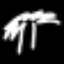
Label: palm tree